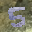
Label: 5